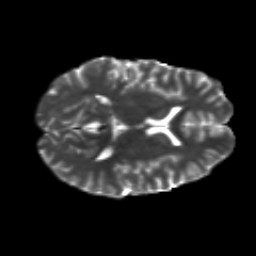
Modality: T2w
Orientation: axial
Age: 26
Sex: male
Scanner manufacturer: siemens
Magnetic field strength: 3 T
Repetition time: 8.8 s
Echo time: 0.085 s